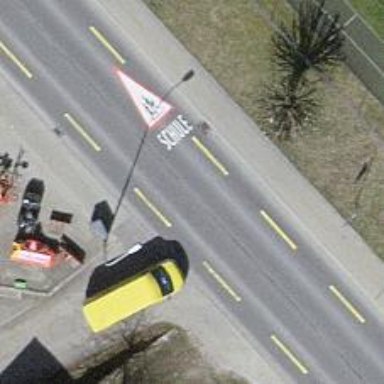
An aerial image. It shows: Secondary road with dedicated lane for cyclists.